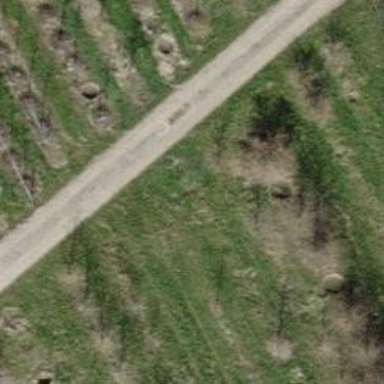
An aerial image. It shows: Track road with grade1 pebblestone surface.